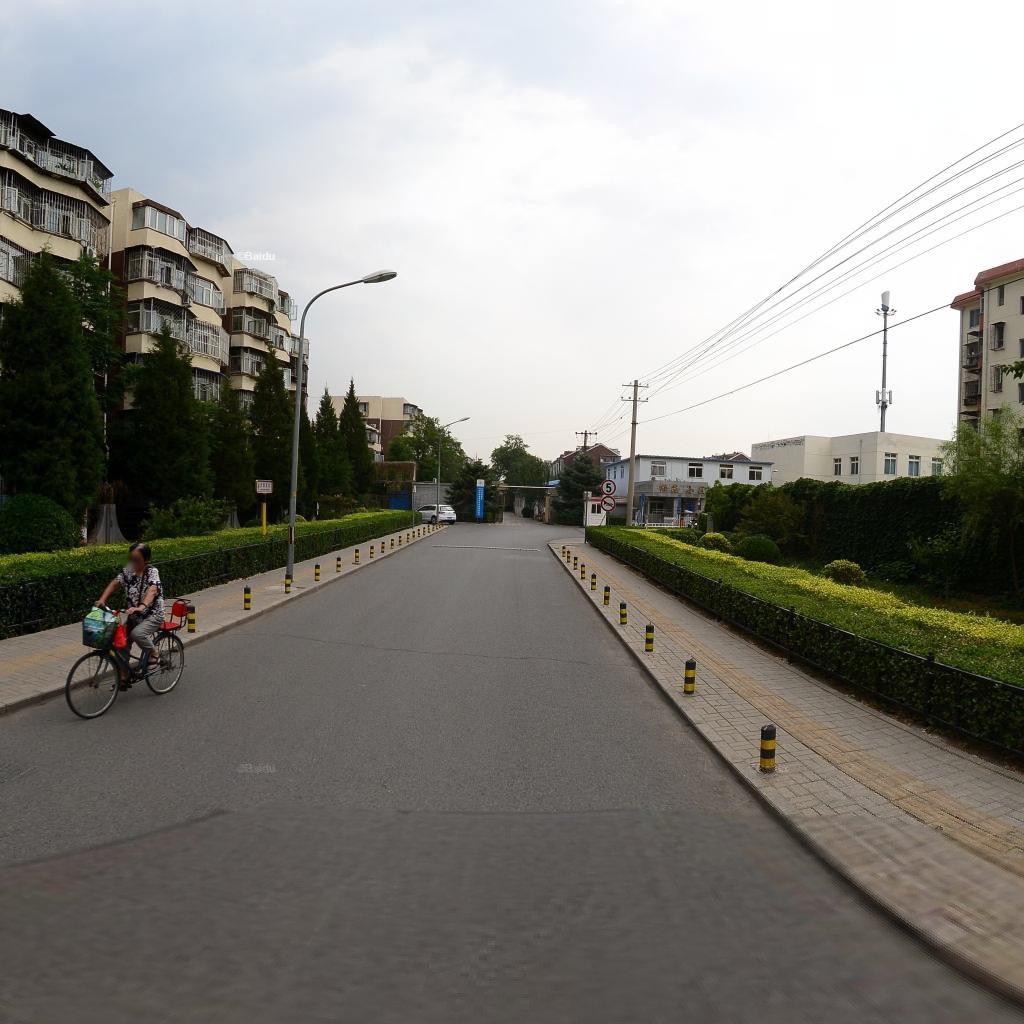
Region: Haidian
Road damage annotations: transverse crack